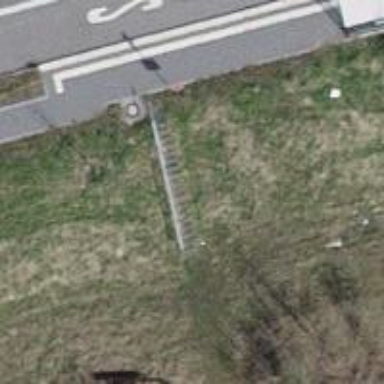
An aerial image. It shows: Metal steps on the road.